Question: I am trying to achieve ambient occlusion in my game through Monogame's VertexPositionColorTexture. An image of the current ambient occlusion I have come up with is this, but it's not entirely complete:

I am not using shaders to achieve this effect and have been struggling to find out how to make use of them with ambient occlusion. Is it wrong to use Color instead of normals? And should I be making use of normals instead of the color parameter? I know that the BasicEffect class is a shader but I am just curious.
Thanks all.
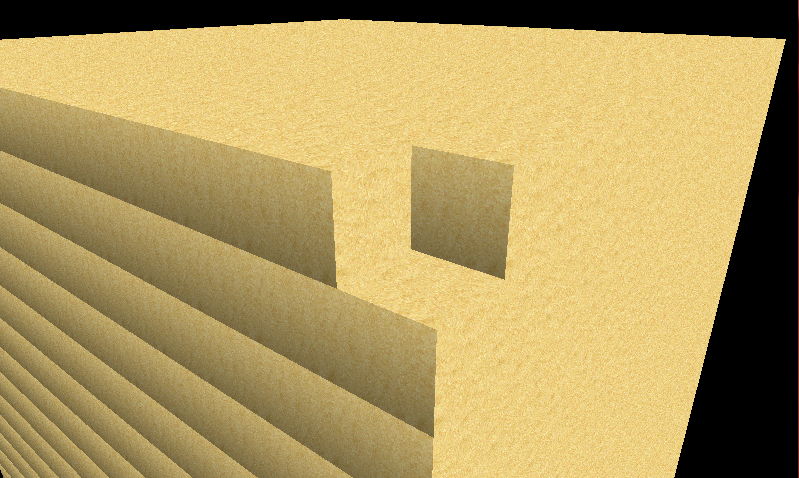
Answer: I dont't know monogame, but if you want to do ambient occlusion, normally it works as a post effect. this way every pixel is garanteed to be rendered. because for each pixel, you need to look up in its vicinity, in multiple places in a circle around it (radius depends on depth). the rendering must have multiple buffers, not only color but also depth and normal. (that is why deferred rendering is appreciated)
Then the occlusion factor comes from a sum of the samples estimated occlusionning, which is evaluated as how much "in front" of the current pixel it is. which is done by comparing world position against the center pixel supposed surface (extrapolated from its normal), and supposed infinitely planar around it.